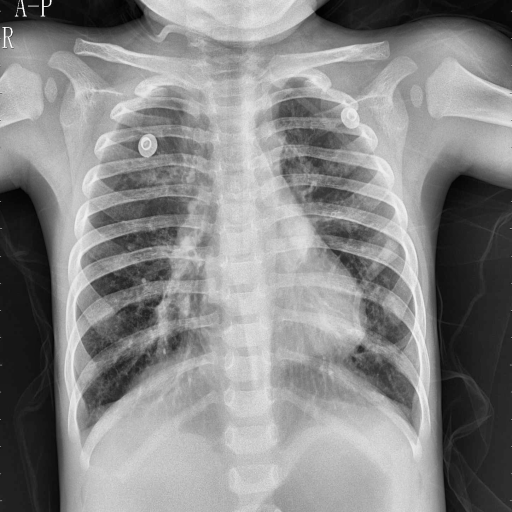
Finding: PNEUMONIA